Interaction volume radius: 5 \u00c5
Interaction volume height: 40 \u00c5
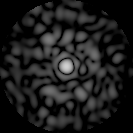
Disorder parameter: 0.8368